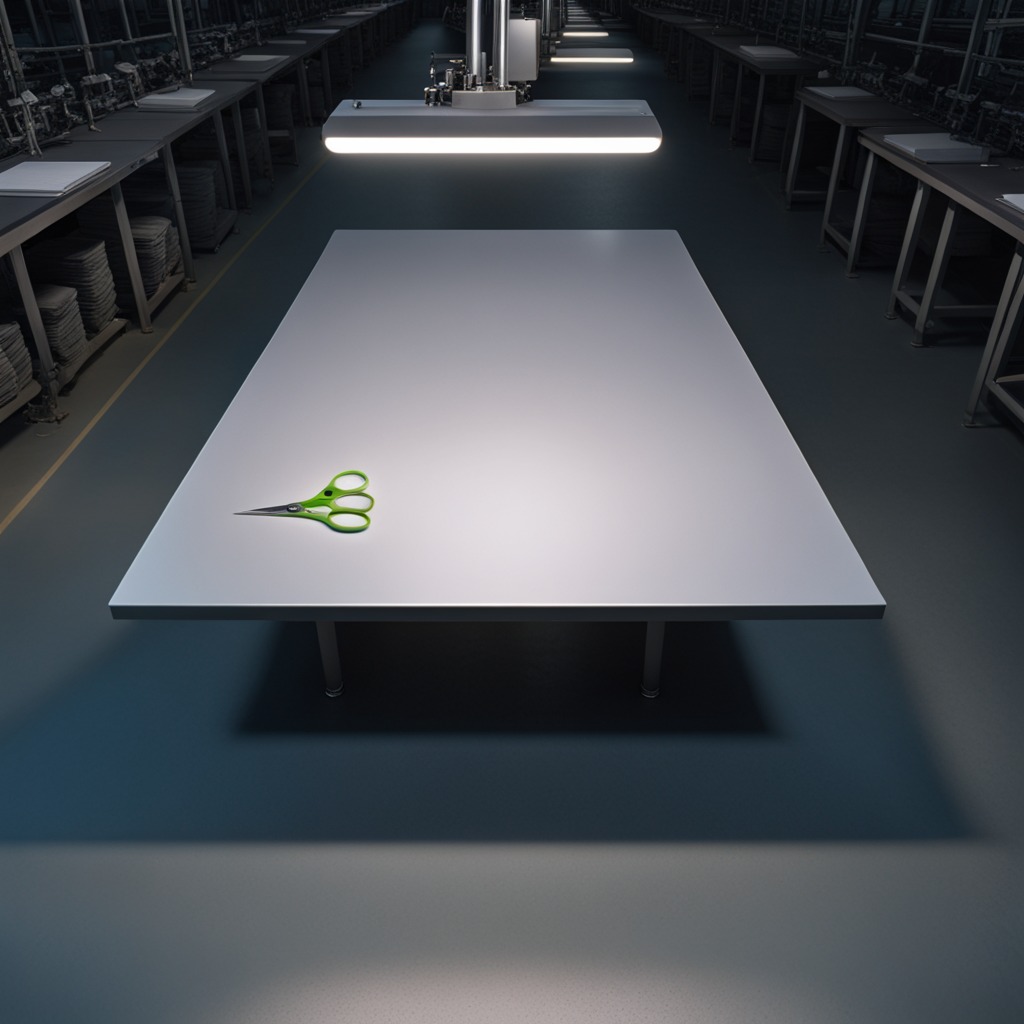
A scissor is lying on the tabletop.